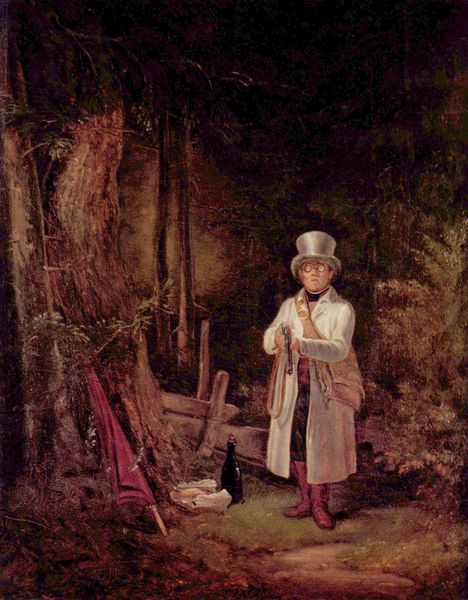
Titel: Der Sonntagsjäger
Künstler: Carl Spitzweg
Standort: Stuttgart
Institution: Staatsgalerie
Schlagwörter: baum, dunkel, gemälde, laub, mann, schatten, weiß, baumstämme, bäume, landschaft, braun, grau, hell, holz, hut, licht, nacht, blick, gras, rasen, regenschirm, rot, schirm, sonnenschirm, weg, wiese, zaun, malerei, rock, zylinder, flasche, mensch, porträt, baumstamm, stamm, strauch, busch, büsche, gebüsch, sträucher, mantel, zilinder, rosa, wald, genre, helldunkel, düster, genrebild, genremalerei, farbe, hecke, lila, violett, klein, pause, picknick, rast, stämme, essen, frack, karikatur, wein, riemen, carl spitzweg, spitzweg, lichtung, brett, humor, ironie, brille, waffe, witz, stiefel, genreszene, tasche, jagd, nickelbrille, biedermeier, jäger, gewehr, malerie, eiche, busche, flinte, zwerg, weinflasche, brotzeit, pistole, vesper, schultertasche, botaniker, kleinbürger, rote stiefel, rumpelstilzchen, en, sispitzweg